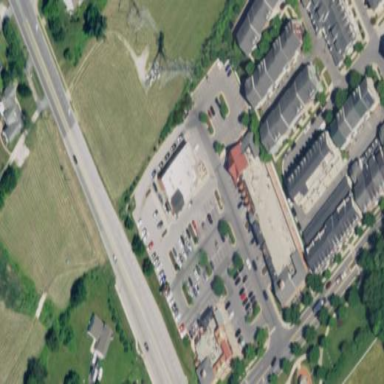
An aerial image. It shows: Retail area.